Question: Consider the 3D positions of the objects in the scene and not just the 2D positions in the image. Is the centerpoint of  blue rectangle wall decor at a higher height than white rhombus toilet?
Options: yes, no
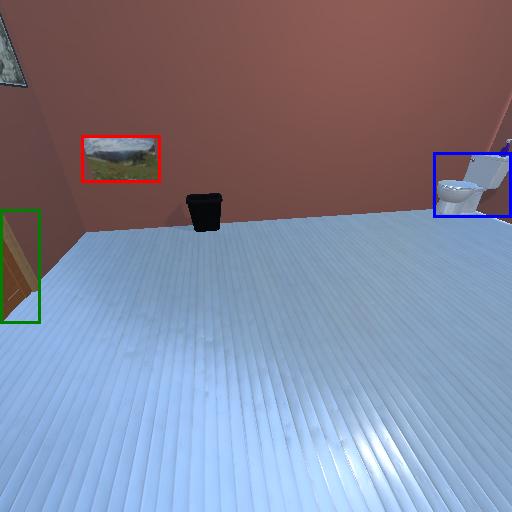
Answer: yes